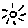
Label: sun